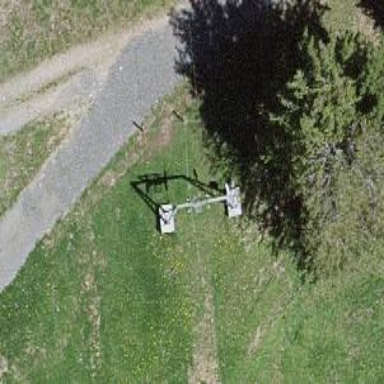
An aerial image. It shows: Pylon for aerialway.